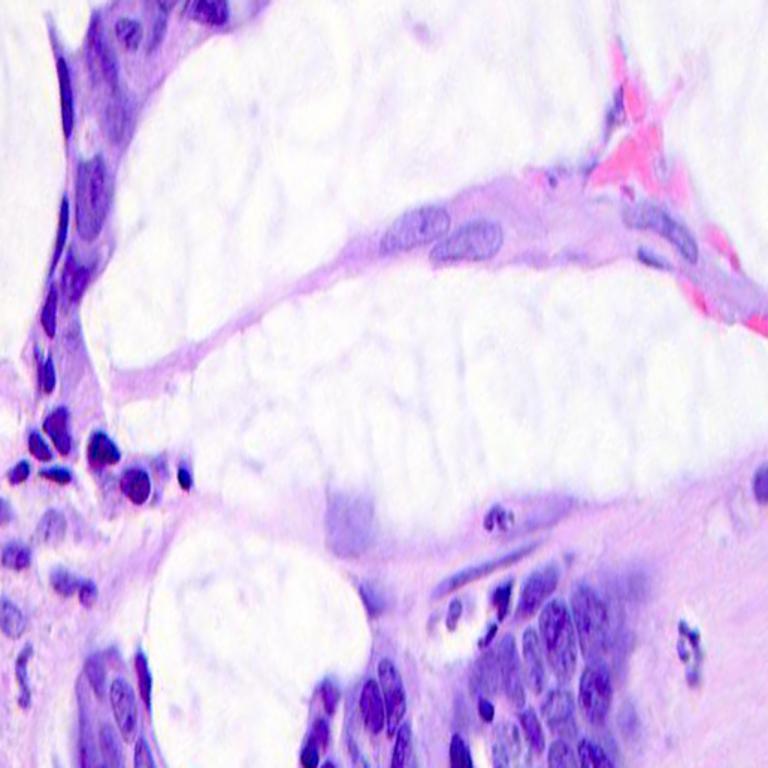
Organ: colon
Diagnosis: adenocarcinomas